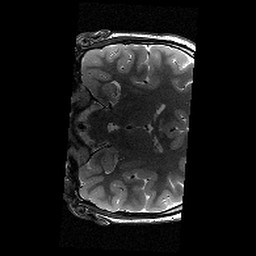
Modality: T2w
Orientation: coronal
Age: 12
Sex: male
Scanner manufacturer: siemens
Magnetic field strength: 3 T
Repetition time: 9.23 s
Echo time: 0.067 s